Question: I am trying to style my tabs to look like what's shown in the link.
.
I currently have the default tab style and I don't know how to go about adjusting it to look like what is shown in the linked image. Any help from the community will be appreciated.
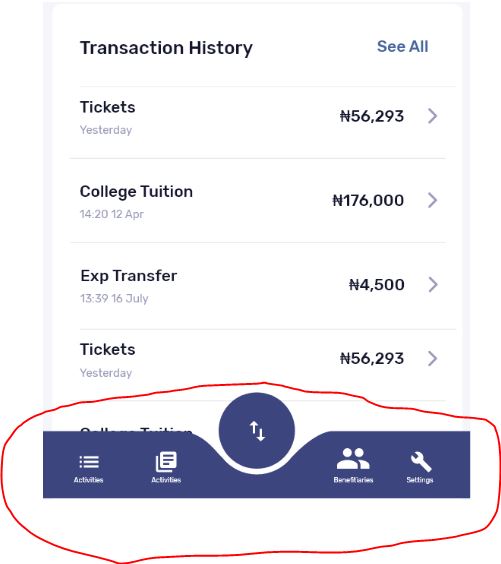
Answer: Here is my crack at it,
this is important because the variables I used will absolutely look different on different screen ratios. I personally used which is the screen dimension on a Pixel 2 XL phone. You will need to handle all of the necessary screen dimension cases on your own through css media queries to get a general solution.
this is what I started with. I started with what looks like the default tabs ionic application. Like what you have. Since we're dealing with only 'html' and 'scss' that is what I will show.
<URL>
'tabs-page.scss' starting file.
'''
.tabbar {
justify-content: center;
}
.tab-button {
max-width: 200px;
}
::ng-deep ion-icon.icon-button {
background: var(--ion-color-primary-tint)!important;
color: white;
border-radius: 50%!important;
}
'''
'tabs-page.html' starting file.
'''
<ion-tabs>
<ion-tab-bar *ngIf="tabSlot === 'bottom'" slot="bottom">
<ion-tab-button tab="marketplace">
<ion-icon mode="md" name="home"></ion-icon>
<ion-label>Marketplace</ion-label>
</ion-tab-button>
<ion-tab-button tab="friends">
<ion-icon name="contacts"></ion-icon>
<ion-label>Friends</ion-label>
<ion-badge *ngIf="friendCount > 0" color="danger">{{friendCount}}</ion-badge>
</ion-tab-button>
<ion-tab-button (click)="openRequestPage()">
<ion-icon name="add-circle-outline" class="icon-button"></ion-icon>
<ion-label>Request</ion-label>
</ion-tab-button>
<ion-tab-button tab="notifications">
<ion-icon name="notifications"></ion-icon>
<ion-label>Notifications</ion-label>
<ion-badge *ngIf="notificationCount > 0" color="danger">{{notificationCount}}</ion-badge>
</ion-tab-button>
<ion-tab-button tab="settings">
<ion-icon name="settings"></ion-icon>
<ion-label>Settings</ion-label>
</ion-tab-button>
</ion-tab-bar>
</ion-tabs>
'''
This is what you're looking for in a rough sense.
<URL>
this is what I ended up creating from the code I had started with. The solution involves using the 'box-shadow' css attribute to give the "negative" 'border-radius' styling. And then what you need to do is position your center button slightly above your 'tab-bar'. I used this <URL> to guide me. Also looking up how 'box-shadow' works helps with getting the specifics sorted out.
'tabs-page.scss' ending file.
'''
.tabbar {
justify-content: center;
}
.tab-button {
max-width: 200px;
}
::ng-deep ion-icon.icon-button {
background: var(--ion-color-primary-tint)!important;
color: white;
border-radius: 50%!important;
}
:host ::ng-deep .tabs-inner {
position: unset!important;
contain: size style!important;
}
.bottom-tab-bar {
--background: transparent;
--border: 0;
}
ion-tab-button {
--background: beige;
}
.button-center {
--background: transparent!important;
ion-icon {
height: 50px;
width: 50px;
font-size: 75px;
}
}
ion-tab-bar {
&:before {
box-shadow: 0 387px 0 300px beige;
position: absolute;
margin-top: -48px;
padding: 56px;
border-radius: 65%;
content: '';
}
}
.inner-left-btn {
border-radius: 0 39% 0 0; // create the curved style on the left side of the center
}
.inner-right-btn {
border-radius: 39% 0 0 0; // create the curved style on the right side of the center
}
.inner-center-btn {
position: absolute;
left: calc(50% - 35px); // position your button in the center
bottom: 20px; // position your button slightly above the half bezel
font-size: 70px;
--background: transparent;
}
'''
'tabs-page.html' ending file.
'''
<ion-tabs>
<ion-icon name="add-circle-outline" class="icon-button inner-center-btn" (click)="openRequestPage()"></ion-icon>
<ion-tab-bar *ngIf="tabSlot === 'bottom'" slot="bottom" class="bottom-tab-bar">
<ion-tab-button tab="marketplace">
<ion-icon mode="md" name="home"></ion-icon>
<ion-label>Marketplace</ion-label>
</ion-tab-button>
<ion-tab-button tab="friends" class="inner-left-btn">
<ion-icon name="contacts"></ion-icon>
<ion-label>Friends</ion-label>
<ion-badge *ngIf="friendCount > 0" color="danger">{{friendCount}}</ion-badge>
</ion-tab-button>
<ion-tab-button class="button-center">
<div></div>
</ion-tab-button>
<ion-tab-button tab="notifications" class="inner-right-btn">
<ion-icon name="notifications"></ion-icon>
<ion-label>Notifications</ion-label>
<ion-badge *ngIf="notificationCount > 0" color="danger">{{notificationCount}}</ion-badge>
</ion-tab-button>
<ion-tab-button tab="settings">
<ion-icon name="settings"></ion-icon>
<ion-label>Settings</ion-label>
</ion-tab-button>
</ion-tab-bar>
</ion-tabs>
'''